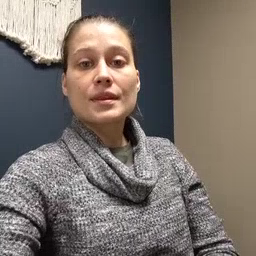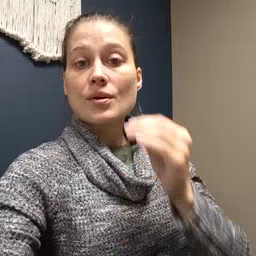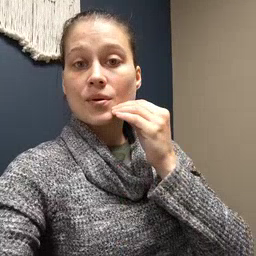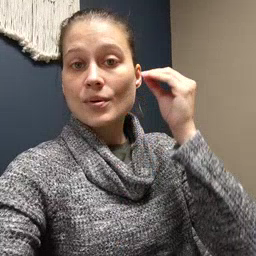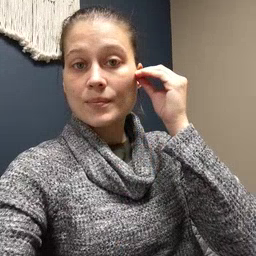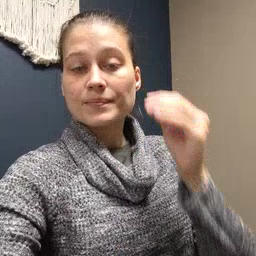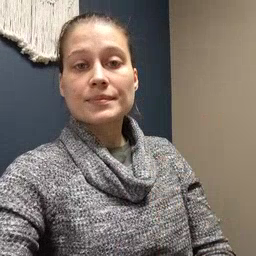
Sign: home